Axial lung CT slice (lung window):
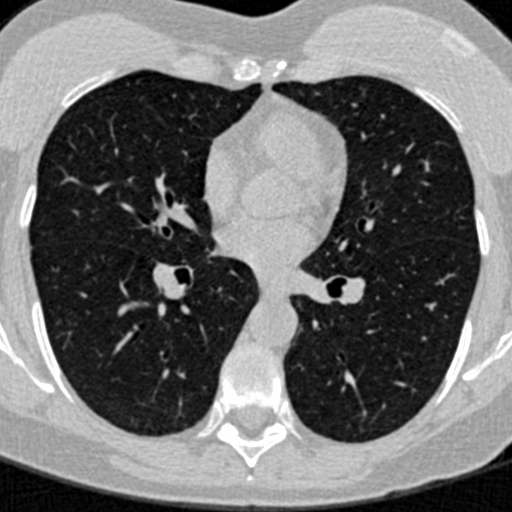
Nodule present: no